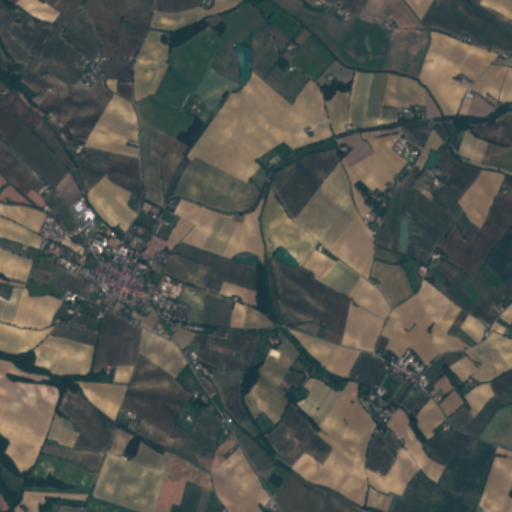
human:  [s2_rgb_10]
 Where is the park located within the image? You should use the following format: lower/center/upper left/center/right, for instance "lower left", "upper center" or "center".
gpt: The park is located in the center left of the image.
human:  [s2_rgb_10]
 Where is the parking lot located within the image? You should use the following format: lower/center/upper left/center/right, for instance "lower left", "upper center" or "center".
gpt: The parking lot is located in the center left of the image.
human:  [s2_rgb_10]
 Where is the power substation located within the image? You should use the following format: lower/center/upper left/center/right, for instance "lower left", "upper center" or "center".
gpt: The power substation is located in the center left of the image.
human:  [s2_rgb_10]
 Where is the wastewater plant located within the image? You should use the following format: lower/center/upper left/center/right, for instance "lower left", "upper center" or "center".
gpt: The wastewater plant is located in the center left of the image.
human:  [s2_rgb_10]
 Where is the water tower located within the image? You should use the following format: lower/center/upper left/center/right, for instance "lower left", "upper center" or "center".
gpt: The water tower is located in the upper left of the image.
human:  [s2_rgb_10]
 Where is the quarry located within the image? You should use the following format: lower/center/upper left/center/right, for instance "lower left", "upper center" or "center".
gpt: There is no quarry in the image.